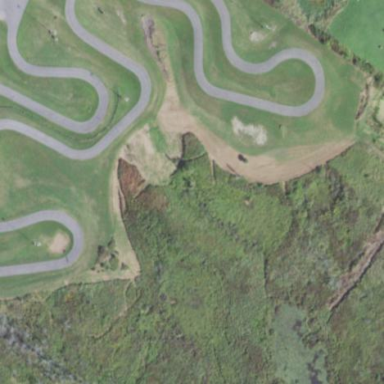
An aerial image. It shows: Karting track for leisure land.